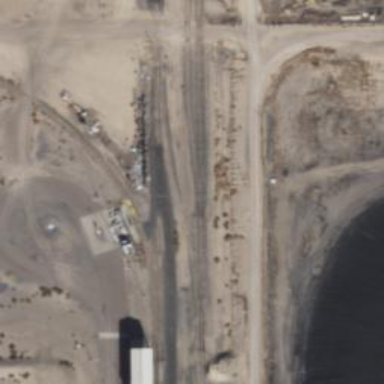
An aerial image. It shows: Rail spur service.